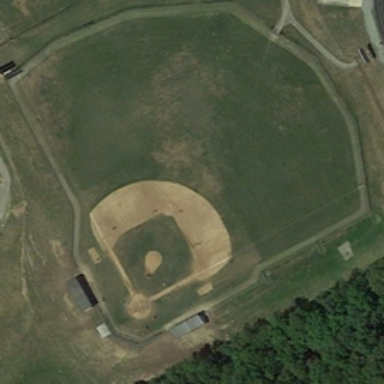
A baseball field is near some green trees .